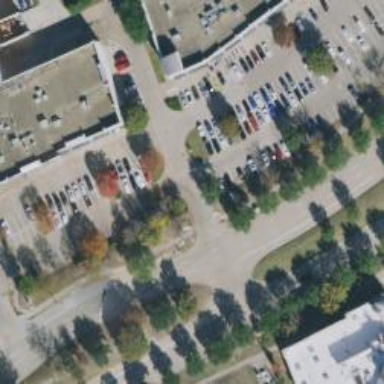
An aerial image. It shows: Tertiary road with separate sidewalks.